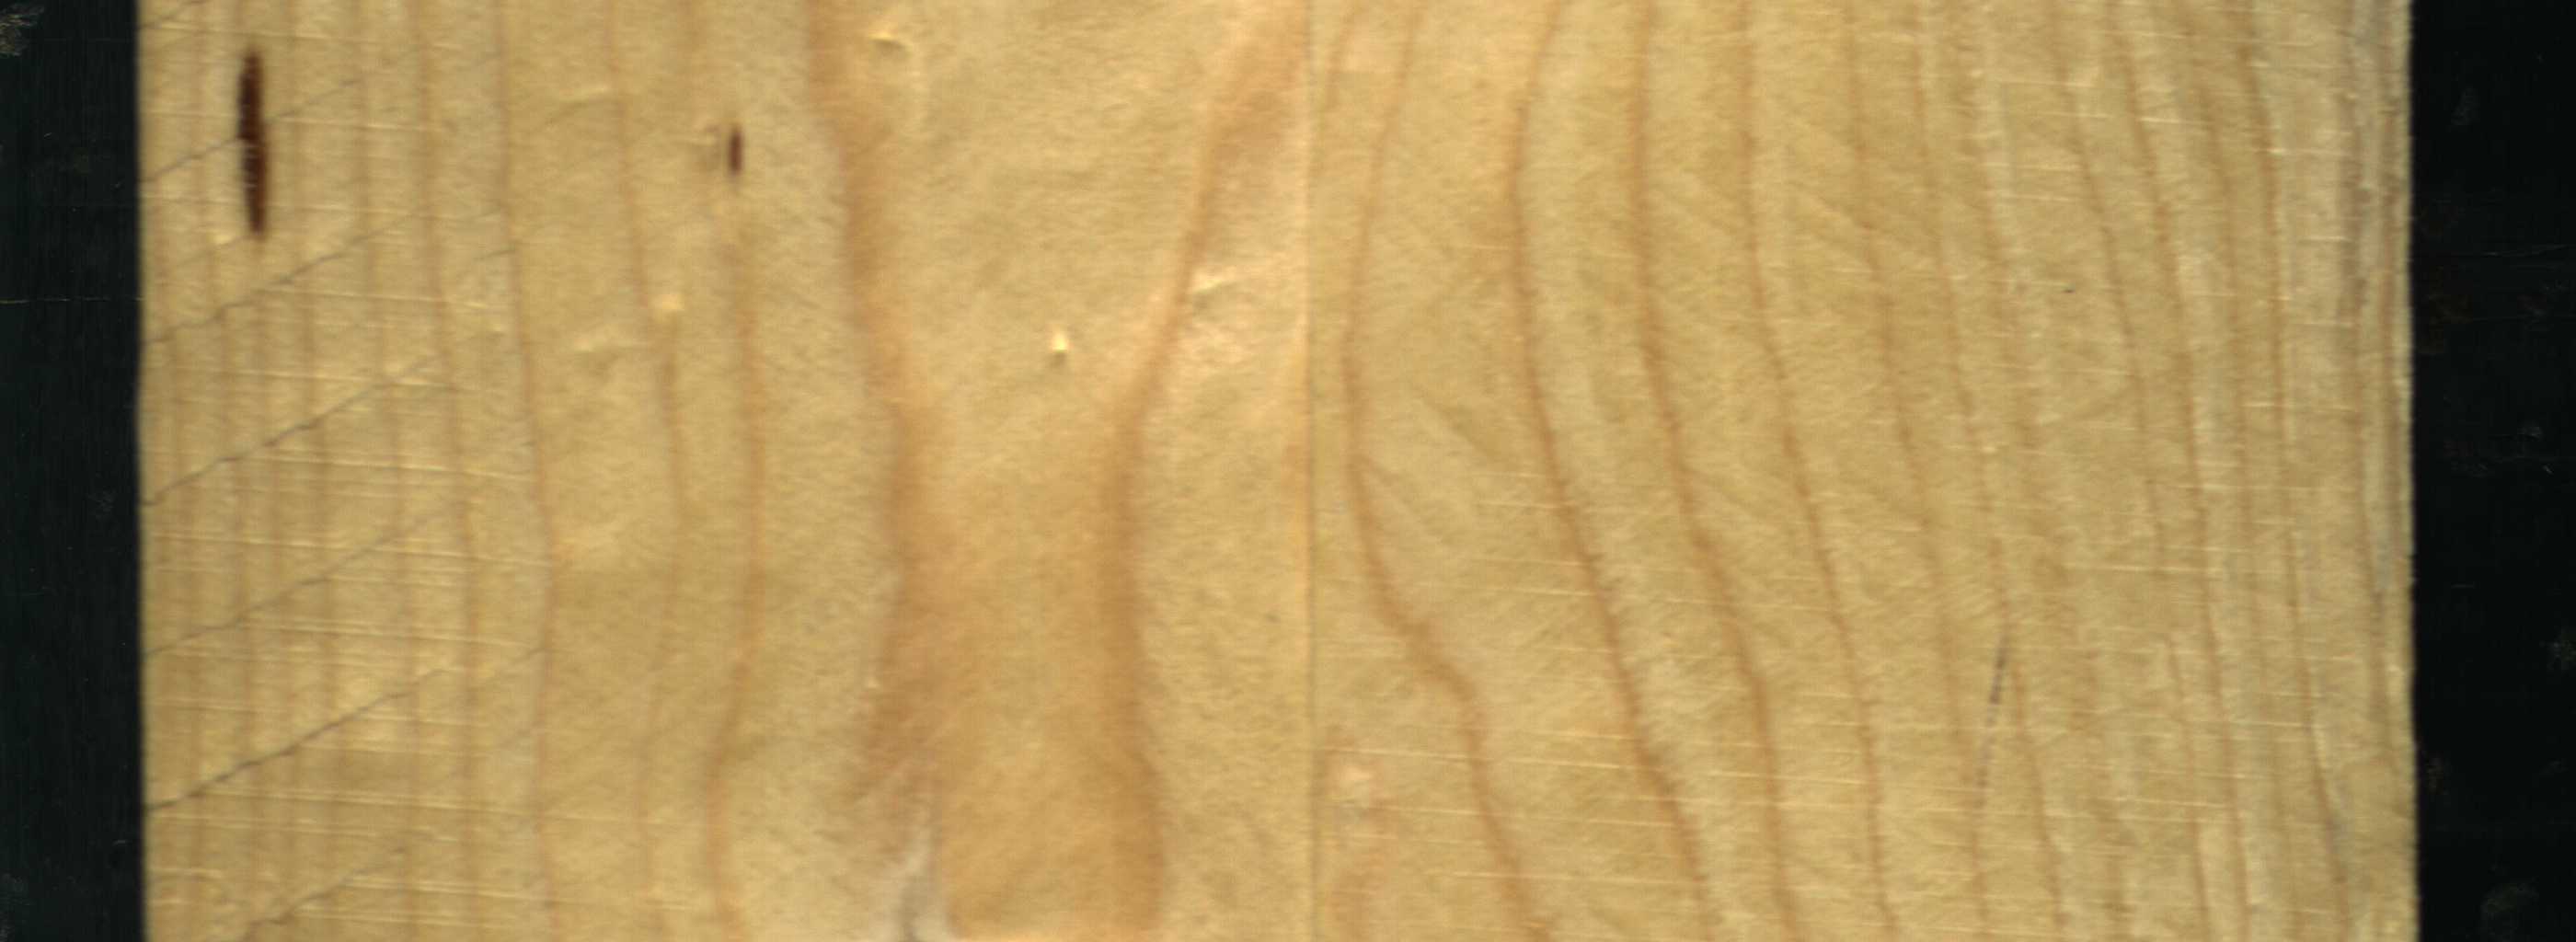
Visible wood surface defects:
resin